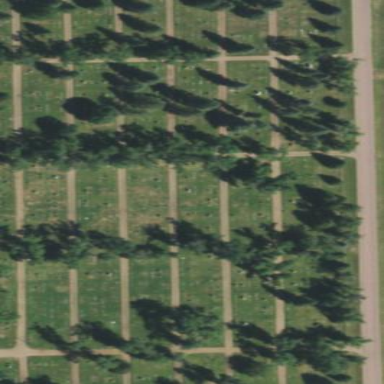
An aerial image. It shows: Cemetery.